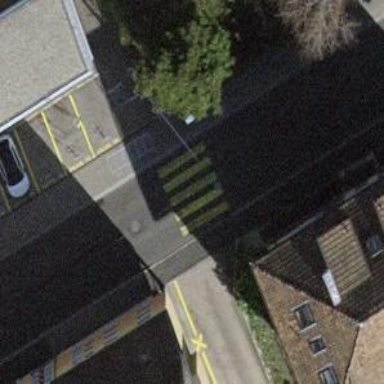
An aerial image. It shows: Uncontrolled zebra crossing.